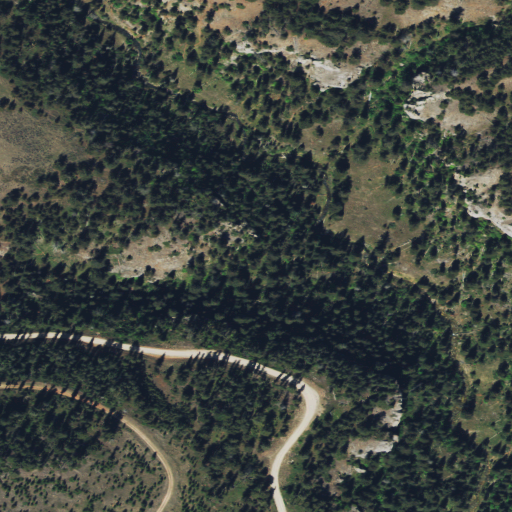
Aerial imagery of valley in Montana named Mill Hollow containing evergreen forest and shrub